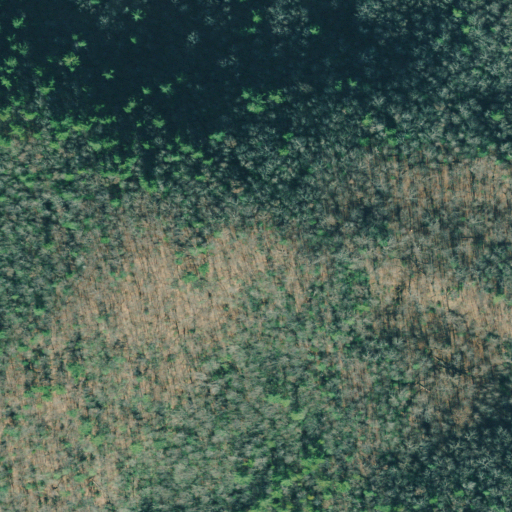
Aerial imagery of mountain in South Carolina named Fork Mountain containing mixed forest, deciduous forest, and evergreen forest